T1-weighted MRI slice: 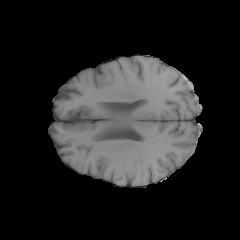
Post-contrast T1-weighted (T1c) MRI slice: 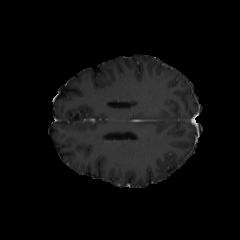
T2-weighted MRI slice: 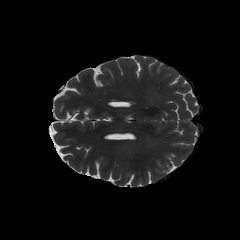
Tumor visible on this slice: no